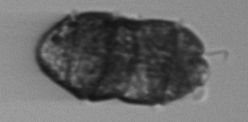
Label: Margalefidinium